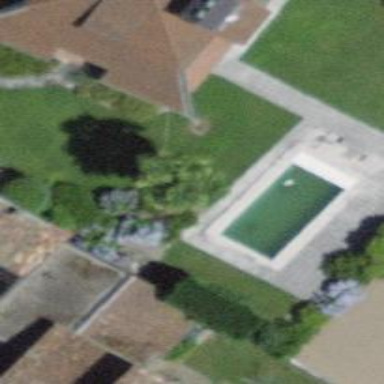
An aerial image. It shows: Swimming pool located in leisure land.